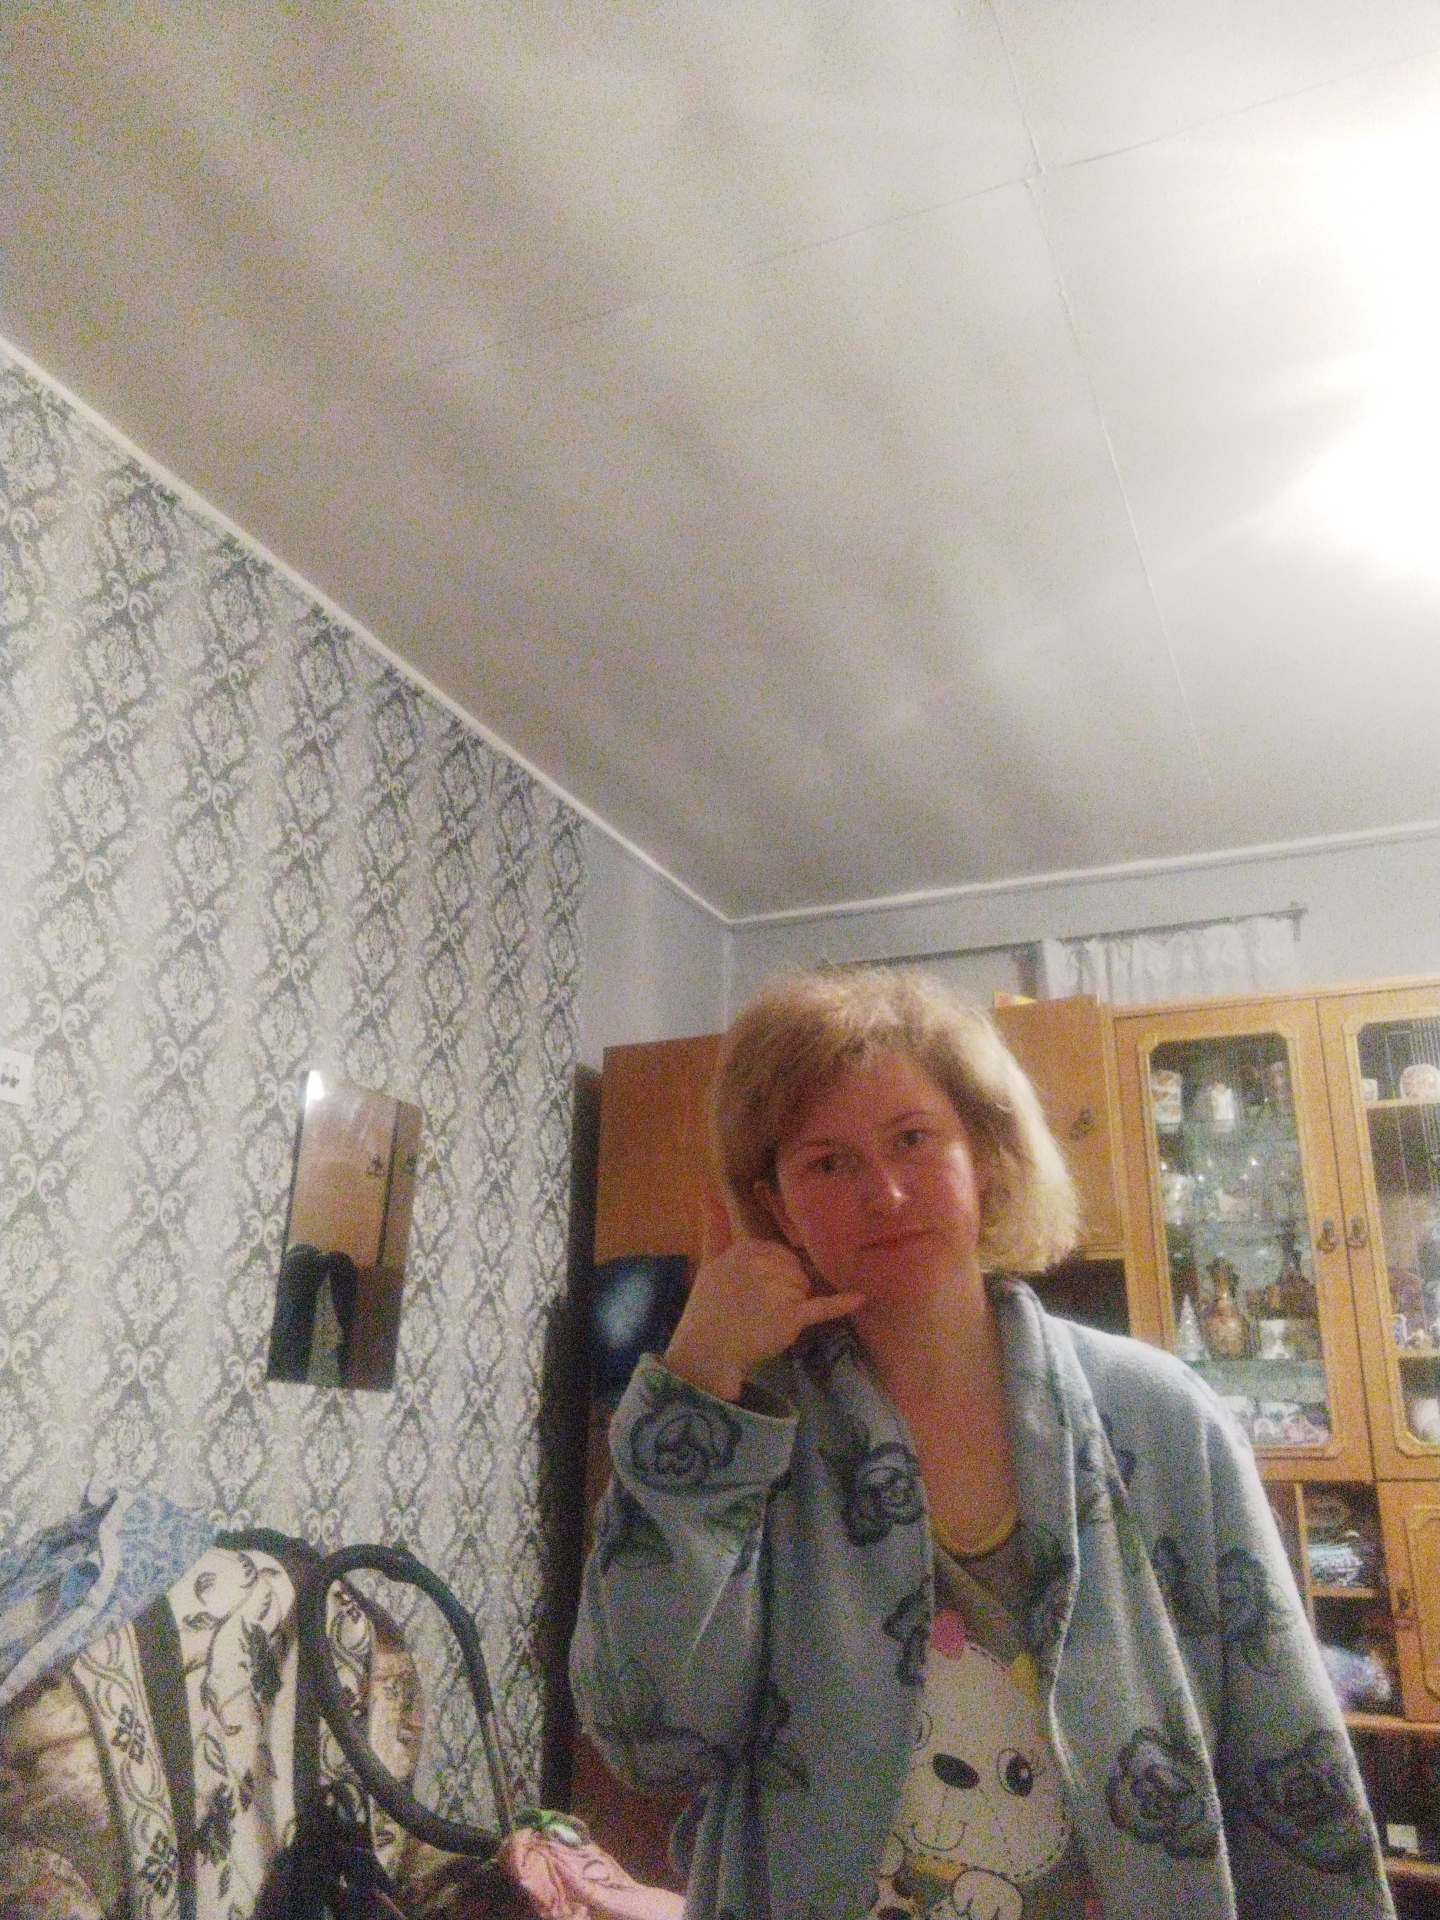
Label: noise